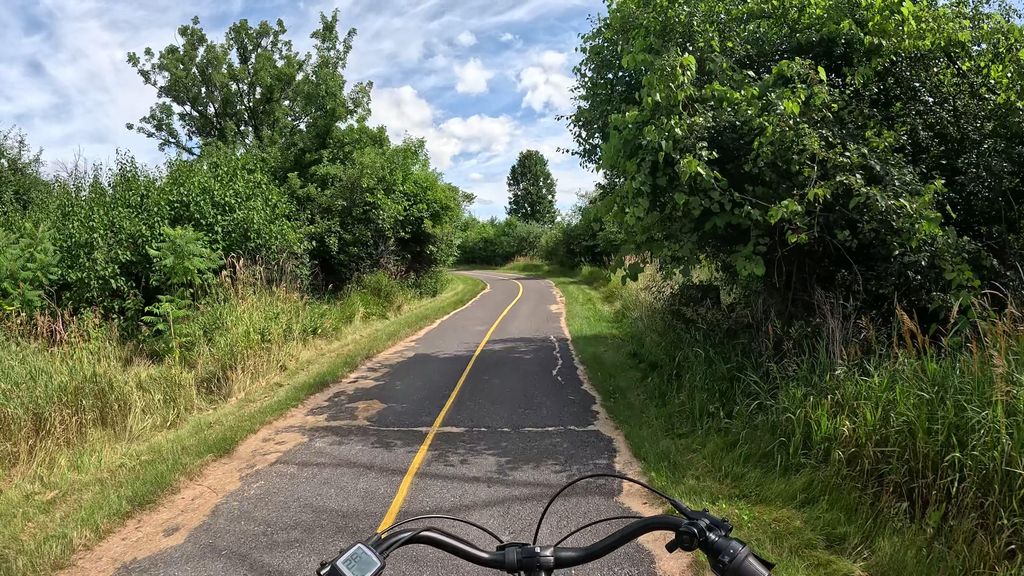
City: ottawa-gatineau